RGB frame:
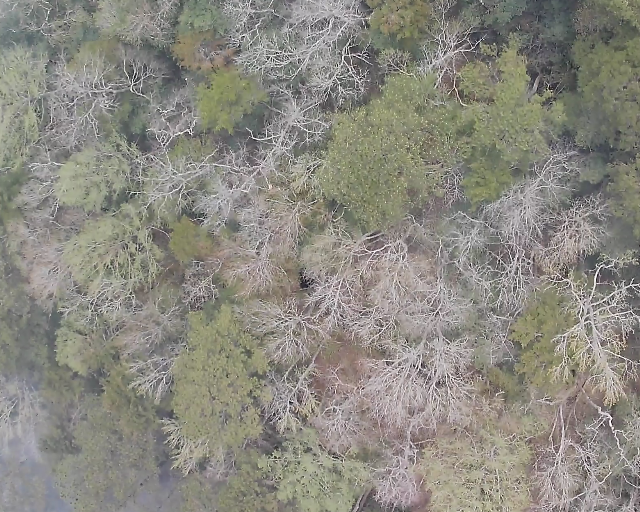
Thermal frame:
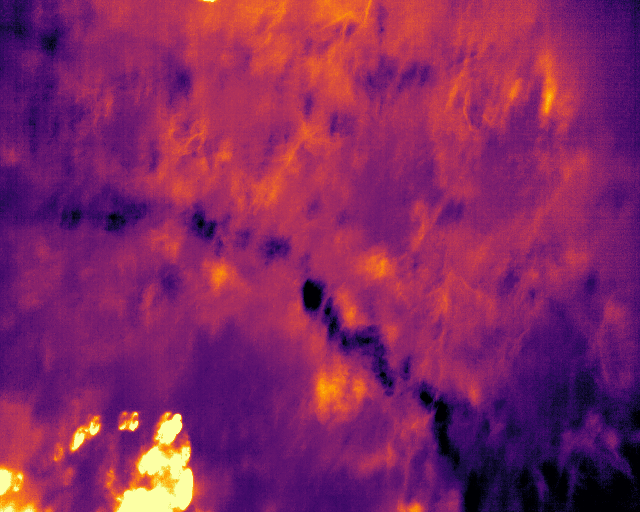
Captured: 2026-02-26 03:08:34
Pixels at or above 80 °C: 13 (fraction of frame: 3.96728515625e-05)